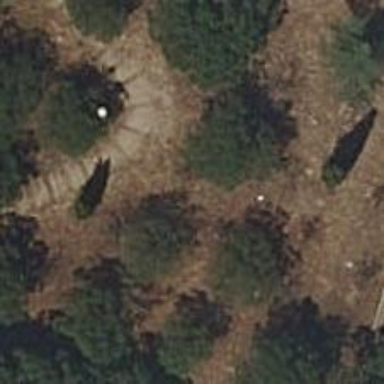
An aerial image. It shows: Steps made of ground.